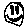
Label: smiley face